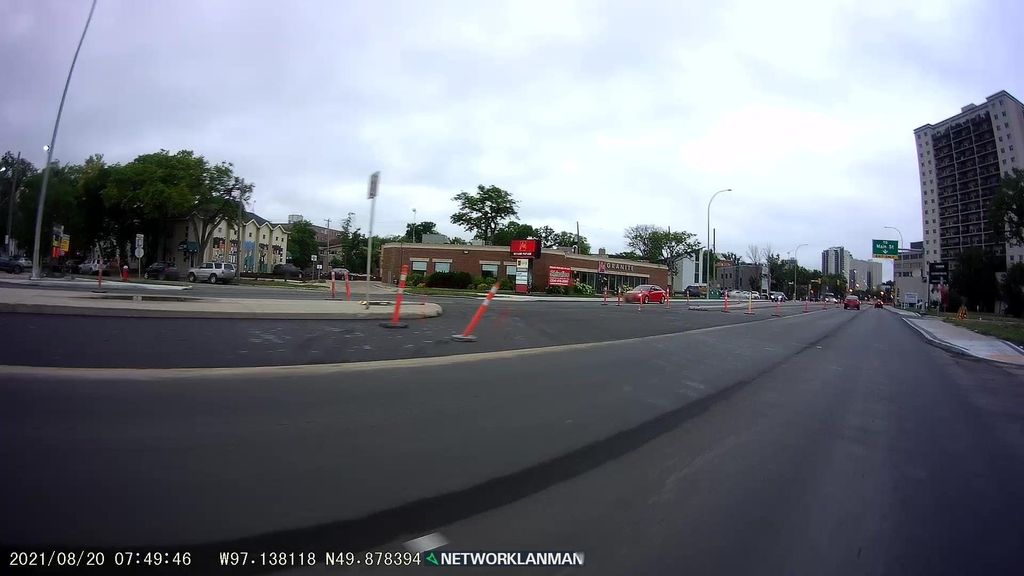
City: winnipeg